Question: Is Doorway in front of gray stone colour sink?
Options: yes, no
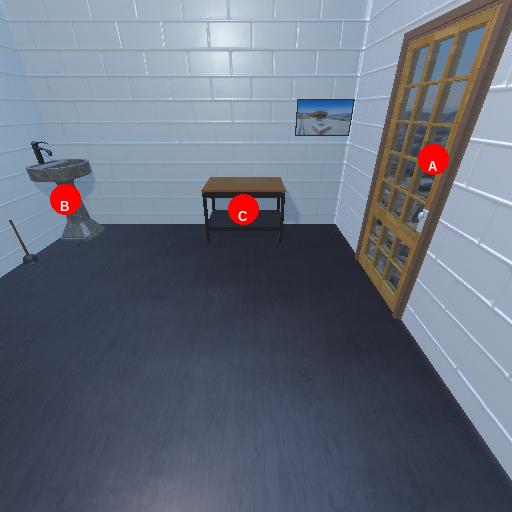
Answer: yes